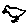
Label: bird